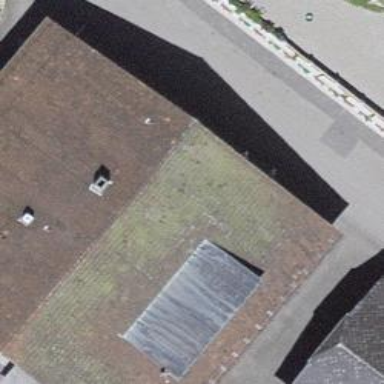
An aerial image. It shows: Restaurant.